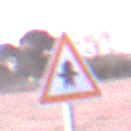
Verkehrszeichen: Vorfahrt
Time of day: SunriseSunset
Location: Outdoor (Nature)
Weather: Clear
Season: NotSpecified
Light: Natural